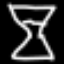
Label: hourglass